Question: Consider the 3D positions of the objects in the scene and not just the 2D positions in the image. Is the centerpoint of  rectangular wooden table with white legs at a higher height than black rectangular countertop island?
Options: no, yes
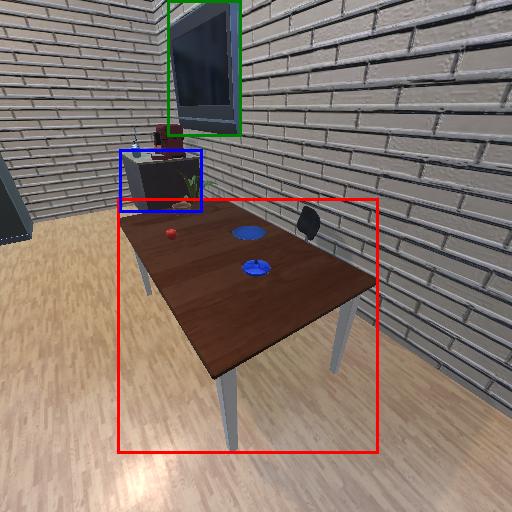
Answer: no